Field crop: tomato
Growth stage: 1
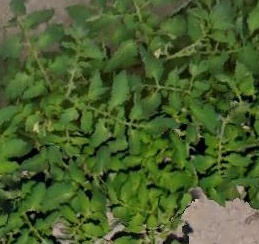
Species: tomato